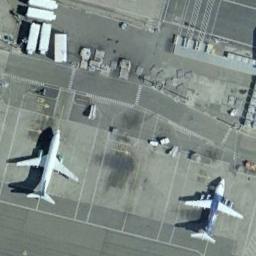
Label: airplane